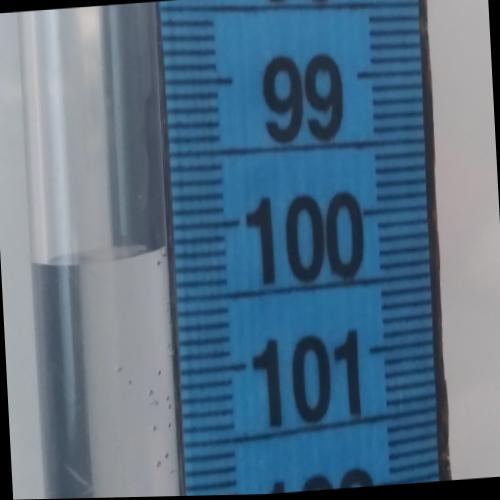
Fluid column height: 100.2 cm